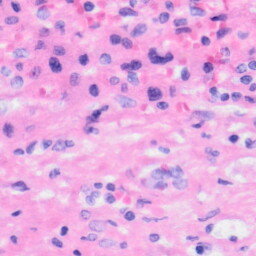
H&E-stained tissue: Liver